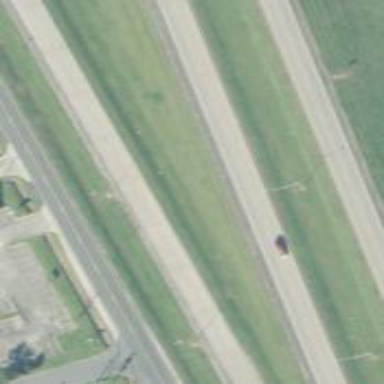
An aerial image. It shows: Motorway link.